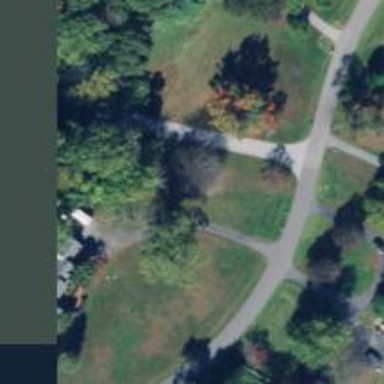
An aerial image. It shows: Driveway leading to service road.